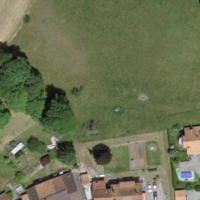
EUNIS habitat code: 55
Species observed at this site:
Platanthera bifolia